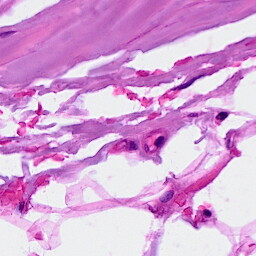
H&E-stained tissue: Breast